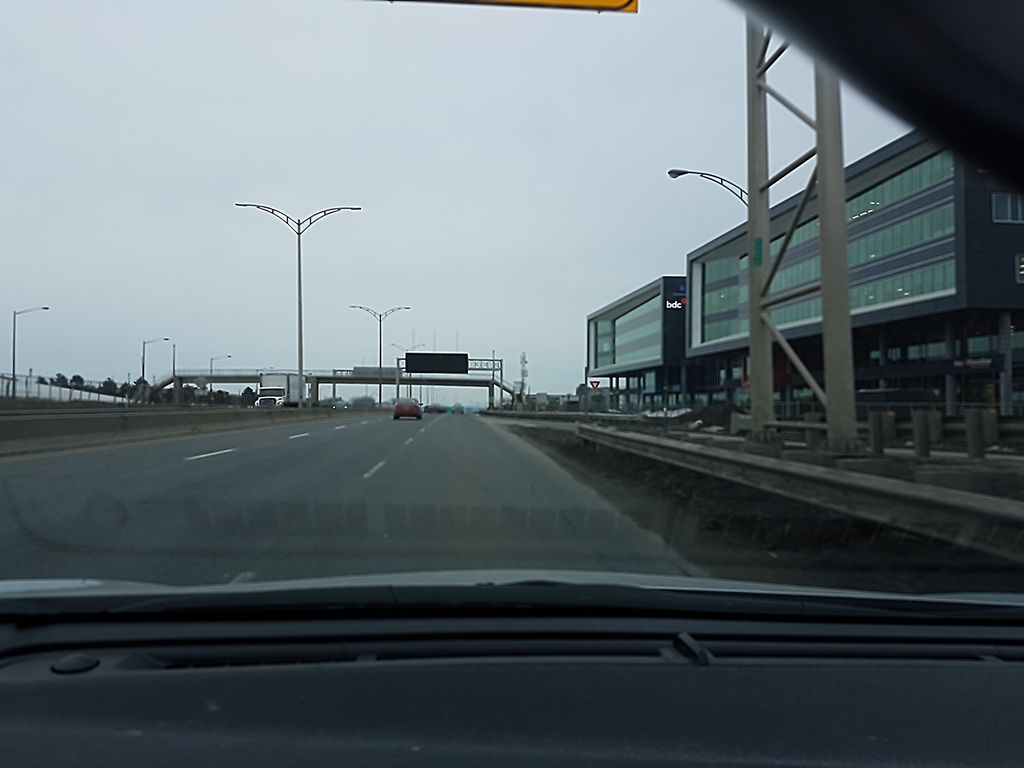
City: quebec_city